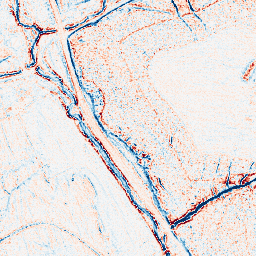
Category: edge_preserving
Decomposition family: anisotropic_diffusion
Decomposition parameters: iterations: 5
kappa: 10
gamma: 0.15
Upsampling method: area
Upsampling parameters: scale: 2
Upsampling scale: 2